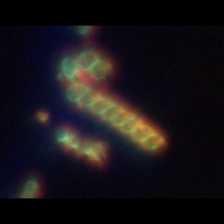
Taxon: Chaetoceros
Group: Diatoms